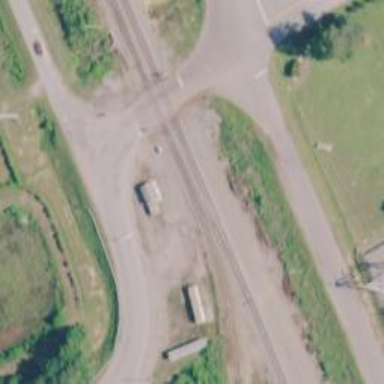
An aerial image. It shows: Railway spur junction.